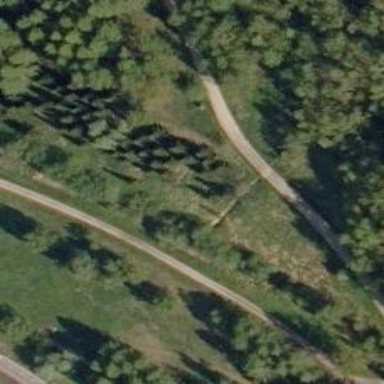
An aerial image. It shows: Abandoned bridge over path.